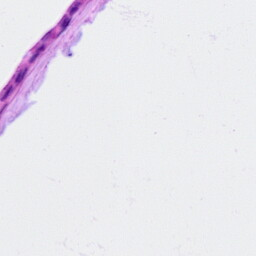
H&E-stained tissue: Ovarian